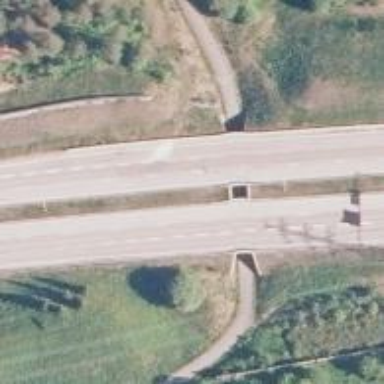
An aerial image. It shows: Designated cycle track for cyclists.